Interaction volume radius: 10 \u00c5
Interaction volume height: 40 \u00c5
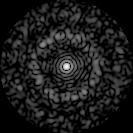
Disorder parameter: 0.8343